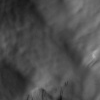
Atmospheric dust classification: not_dusty